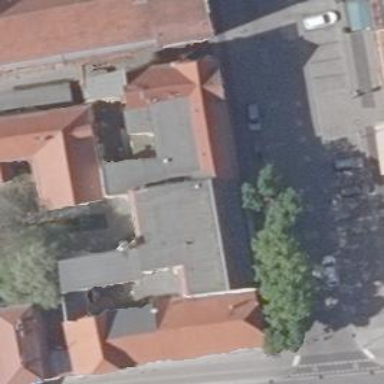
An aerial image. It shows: Pub.